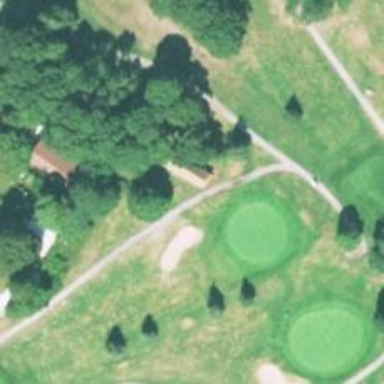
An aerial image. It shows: Path used for both walking and golf.